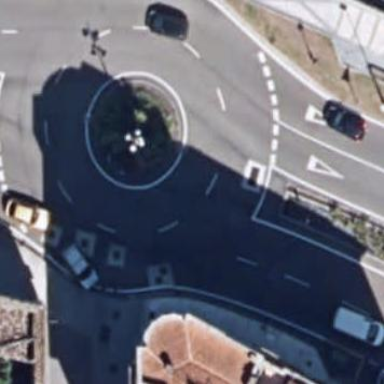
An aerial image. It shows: Roundabout on trunk highway.